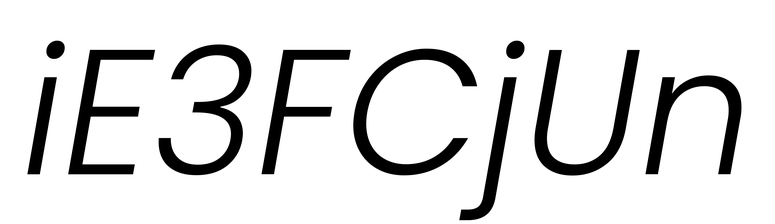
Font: Poppins-LightItalic